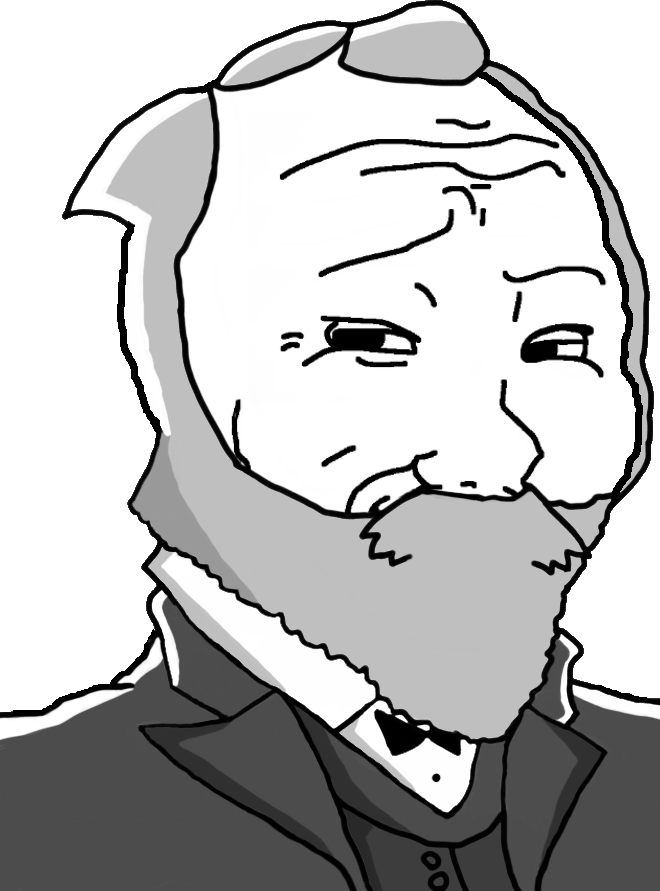
Label: 5_Smugjak